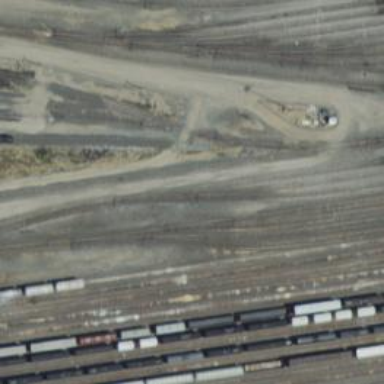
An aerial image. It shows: Railway yard in service.